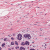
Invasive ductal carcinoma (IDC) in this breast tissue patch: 0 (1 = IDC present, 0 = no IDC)